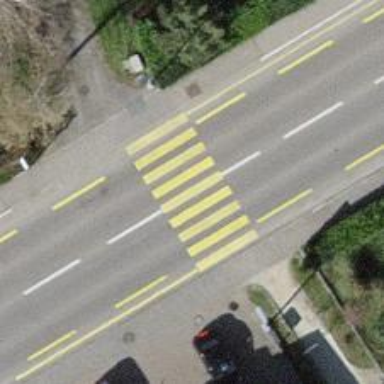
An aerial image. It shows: Uncontrolled footway crossing with markings.